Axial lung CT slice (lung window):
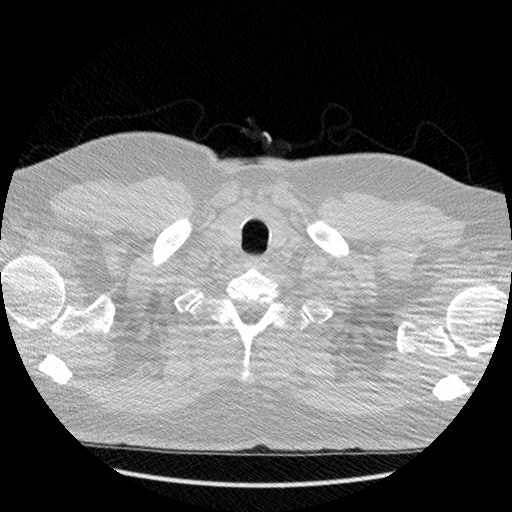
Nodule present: no